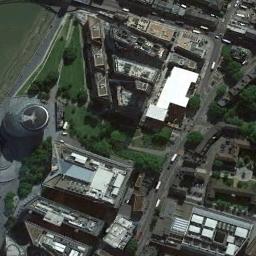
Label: commercial_area